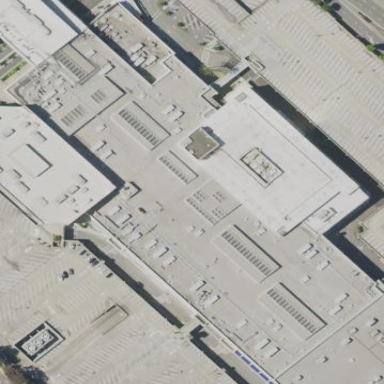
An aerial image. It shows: Mall building.